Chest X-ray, PA view. Patient: 49 years old, sex M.
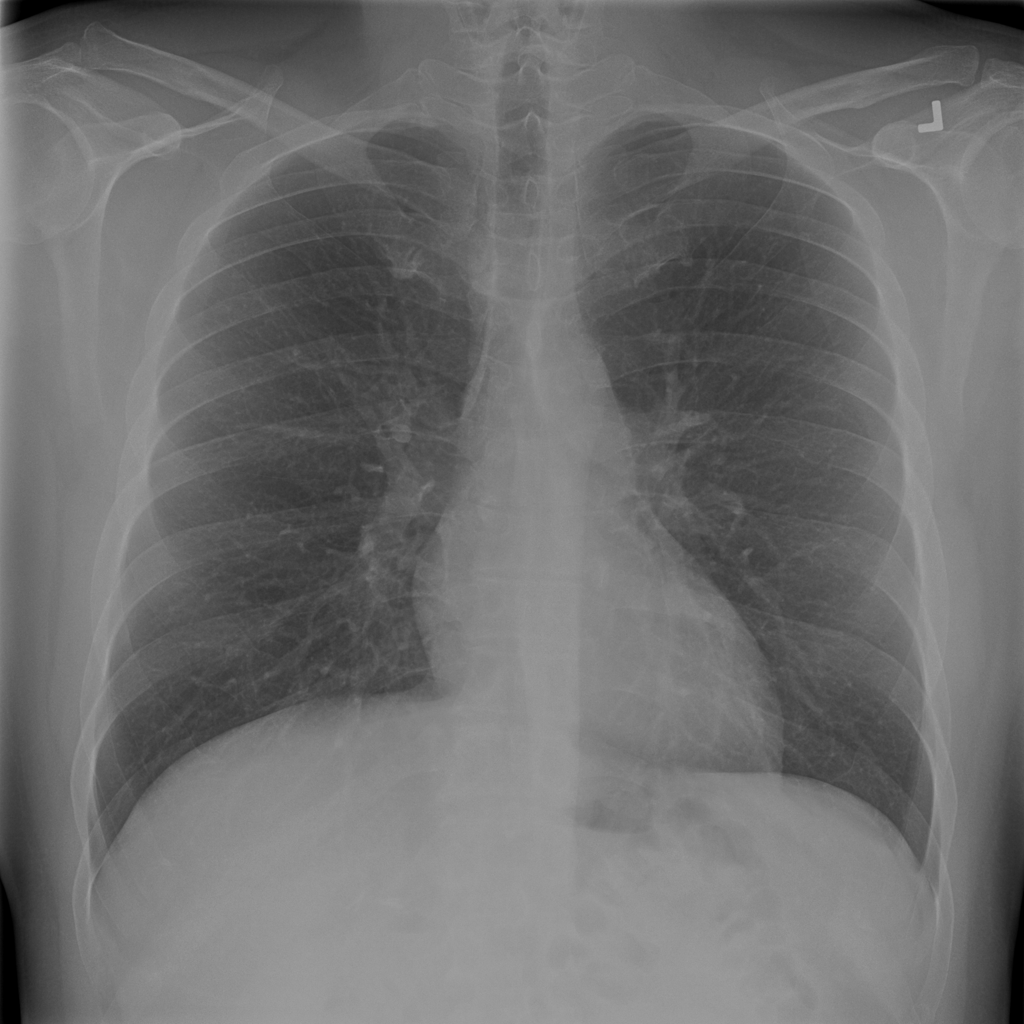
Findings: No Finding